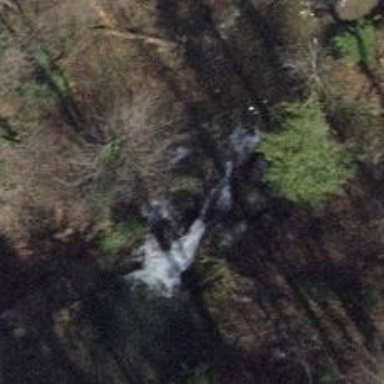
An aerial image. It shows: Beautiful waterfall in nature.